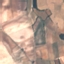
Land use / land cover class: PermanentCrop